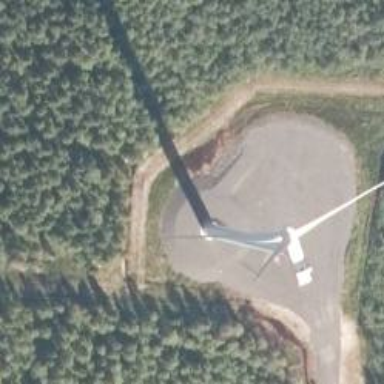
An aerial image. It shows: Wind power generator employing wind turbines.